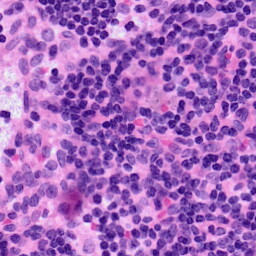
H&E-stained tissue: LymphNode